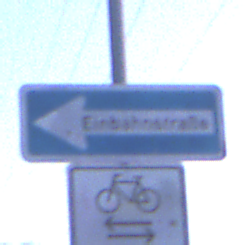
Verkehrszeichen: EinbahnstrasseLinksweisend
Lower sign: RichtungsangabeDurchPfeile9
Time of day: SunriseSunset
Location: Outdoor (Nature)
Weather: Clear
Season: NotSpecified
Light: Natural